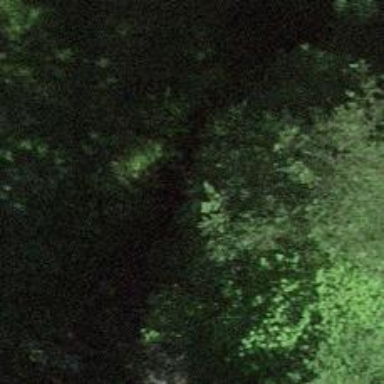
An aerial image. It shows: Culvert tunnel.